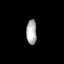
Tissue: prostate
Cell type: NK cells
Senescence score: 0.6912
Nuclear area (px): 245
Mean DAPI intensity: 176.322